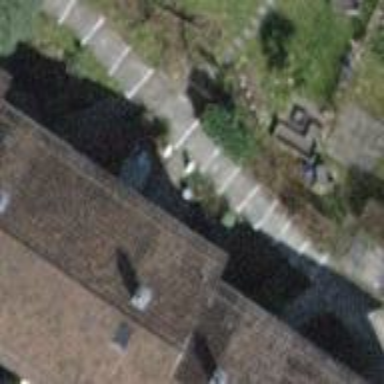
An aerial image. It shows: Semidetached house with gabled roof.